Question: I have the following standard SQL query in bigQuery:
'''
SELECT
Chr,
start_position,
reference_bases,
call.name,
call.genotype,
alternate_bases.alt,
alternate_bases_CSQ_VT.*
FROM
'mutable',
UNNEST(call) AS call,
UNNEST(call.genotype) AS genotype,
UNNEST(alternate_bases) AS alternate_bases,
UNNEST(alternate_bases.CSQ_VT) AS alternate_bases_CSQ_VT
WHERE
call.name = "sample name"
AND CLIN_SIG = "pathogenic"
AND genotype > 0
LIMIT
100
'''
The table that is returned is flat, except for the resulting genotype field (for which there are two records for each line returned). I would like to return a flat table where the two genotype values for each line are converted to two new columns (allele 1 and allele 2) but am struggling with the correct approach. Any pointers would be great

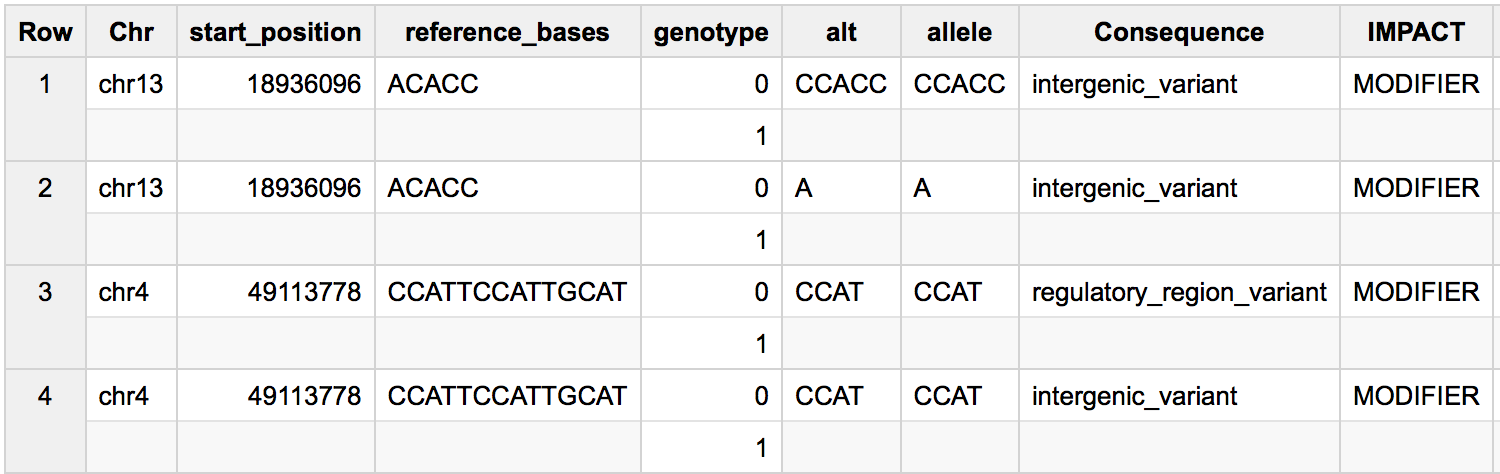
Answer: Your question is a bit hard to follow. Often, the best approach is a subquery using 'UNNEST()'. I can't quite figure out your data model (and the query and sample data are not consistent). But, something like this:
'''
SELECT . . . ,
(SELECT MAX(call.name)
FROM UNNEST(call) genotype
WHERE call.genotype = 0
) as genotype_0,
(SELECT MAX(call.name)
FROM UNNEST(call) genotype
WHERE call.genotype = 1
) as genotype_1
FROM 'mutable',
UNNEST(alternate_bases) AS alternate_bases,
UNNEST(alternate_bases.CSQ_VT) AS alternate_bases_CSQ_VT
WHERE call.name = 'sample name'
CLIN_SIG = 'pathogenic'
LIMIT 100
'''